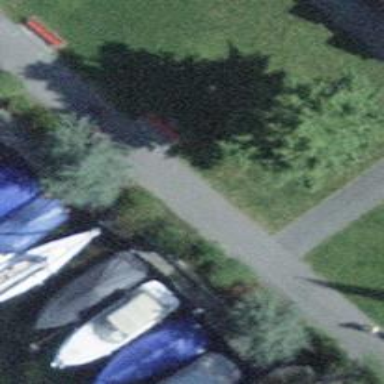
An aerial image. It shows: Red bench.